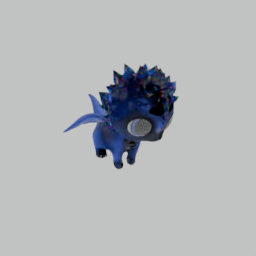
Label: animals